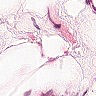
Metastatic tissue present: no